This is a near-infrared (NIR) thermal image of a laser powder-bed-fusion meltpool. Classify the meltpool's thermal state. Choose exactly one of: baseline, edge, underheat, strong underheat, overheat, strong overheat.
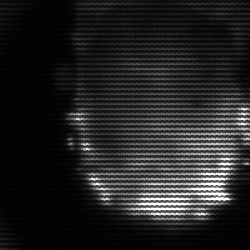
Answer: baseline